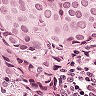
Metastatic tissue present: yes